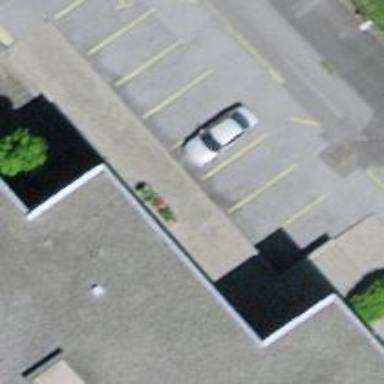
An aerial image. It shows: Charging station.